Question: I am new to programming for Mac, so forgive me if my question is too silly.
I am writing a small application, where I need to set a destination folder.
I think, instead of just using a 'NSButton' , the approach that Firefox or Safari with their dialogs take is a very user friendly one.
Using a 'NSPopUpButton', where one can pick a folder from the user's favorites, or from the last used folders. Additionally I would add a top-most entry , what would open a 'NSOpenPanel'.
My question is: How can I get the user's favorite folders, that are shown e.g. in the Finder application, and populate my 'NSPopUpButton' with them?
Here how it looks like in Firefox:

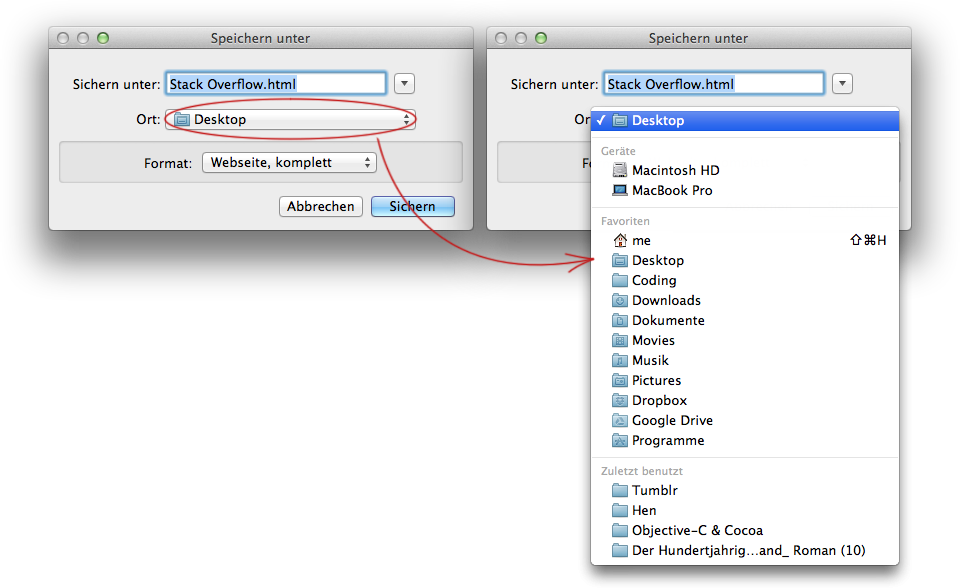
Answer: You can find the relevant functions inside the Application Services framework, and you can get the list of items like this:
'''
LSSharedFileListRef favorites = LSSharedFileListCreate(NULL, kLSSharedFileListFavoriteItems, NULL);
CFArrayRef snapshot = LSSharedFileListCopySnapshot(favorites, NULL);
CFIndex snapshotCount = CFArrayGetCount(snapshot);
for (CFIndex i = 0; i < snapshotCount; ++i) {
LSSharedFileListItemRef item = (LSSharedFileListItemRef)CFArrayGetValueAtIndex(snapshot, i);
CFURLRef itemURL = NULL;
LSSharedFileListItemResolve(item, kLSSharedFileListNoUserInteraction | kLSSharedFileListDoNotMountVolumes, &itemURL, NULL);
NSLog(@"%@", itemURL);
if (itemURL != NULL) {
CFRelease(itemURL);
}
}
CFRelease(snapshot);
CFRelease(favorites);
'''
When I run this on my computer, I get:
'''
nwnode://domain-AirDrop
file://localhost/Applications/
file://localhost/System/Library/CoreServices/Finder.app/Contents/Resources/MyLibraries/myDocuments.cannedSearch/
file://localhost/Users/dave/
file://localhost/Users/dave/Desktop/
file://localhost/Users/dave/Developer/
file://localhost/Users/dave/Documents/
file://localhost/Users/dave/Downloads/
file://localhost/Users/dave/Dropbox/
'''
Which corresponds to: